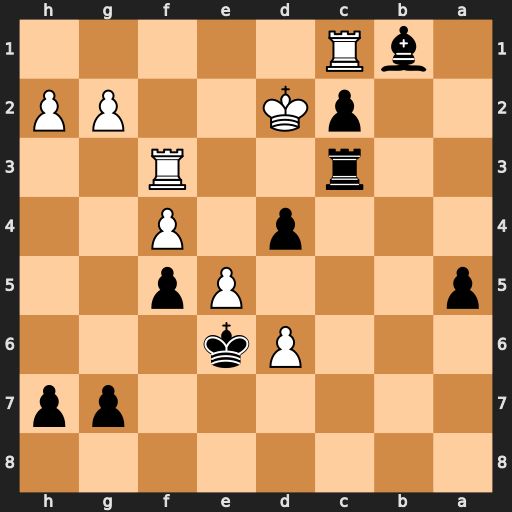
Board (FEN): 8/6pp/3Pk3/p3Pp2/3p1P2/2r2R2/2pK2PP/1bR5
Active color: b
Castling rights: -
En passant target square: -
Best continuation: Rxf3 gxf3 a4